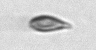
Label: Cryptophyta